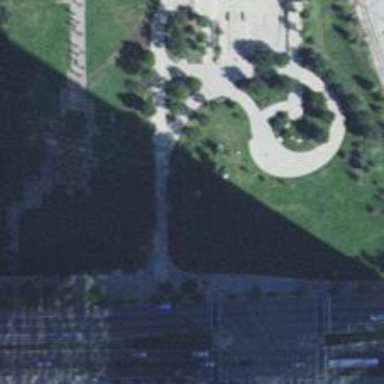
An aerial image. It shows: Historic memorial.